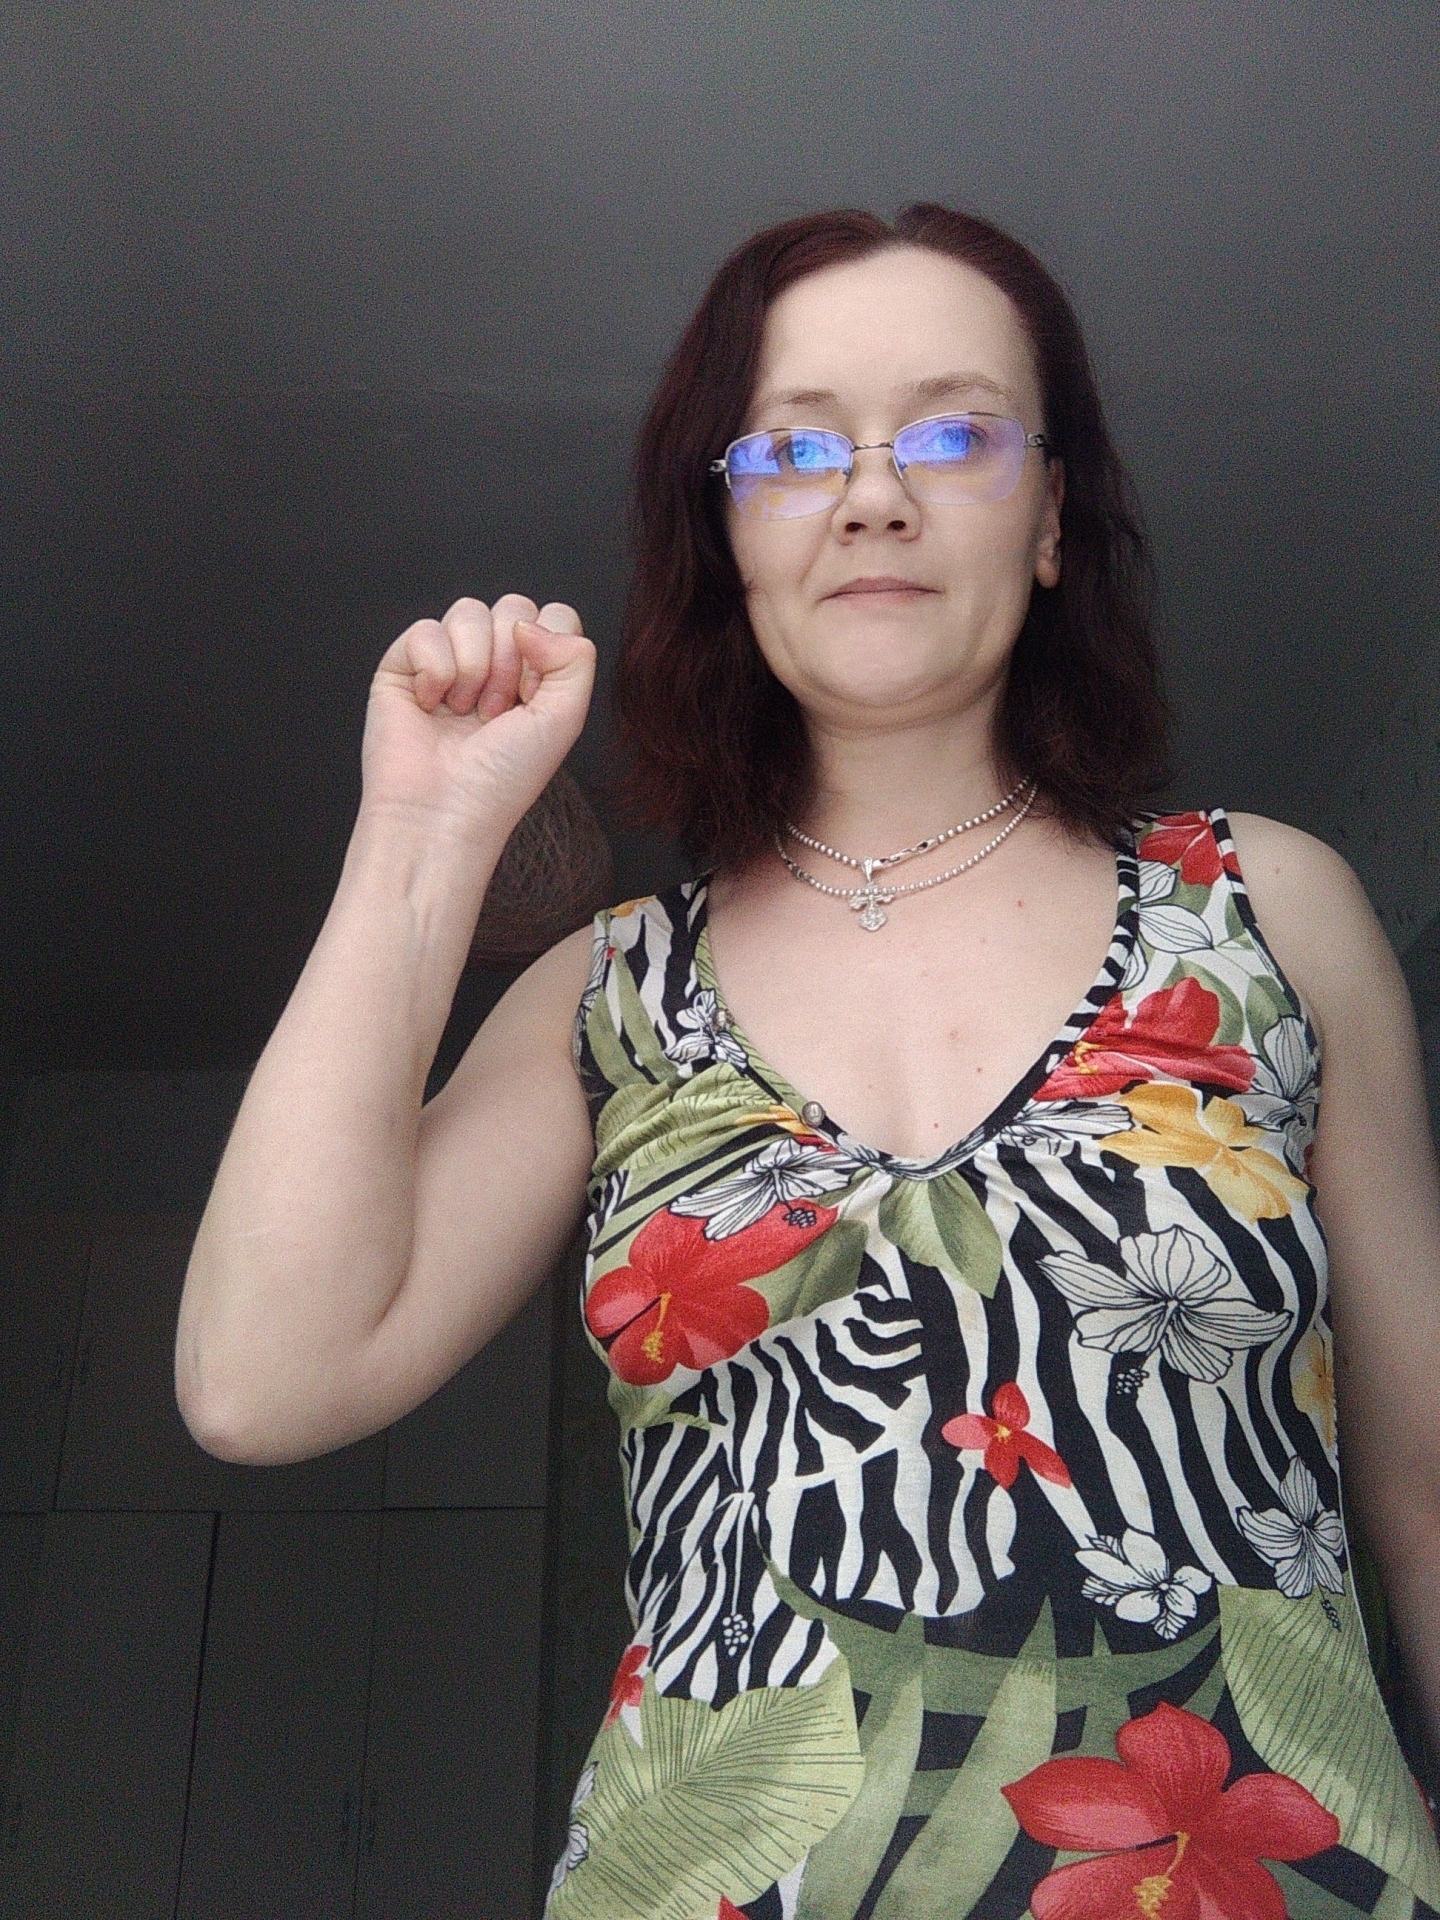
Label: noise